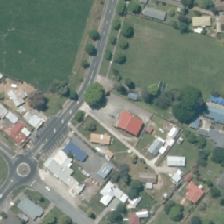
Land cover: urban_build_up